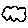
Label: cloud